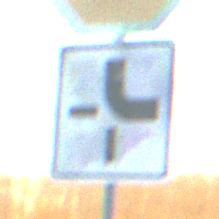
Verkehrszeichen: VerlaufVorfahrtsstrasse4
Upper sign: Stop
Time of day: SunriseSunset
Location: Outdoor (Nature)
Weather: Clear
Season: Winter
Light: Natural